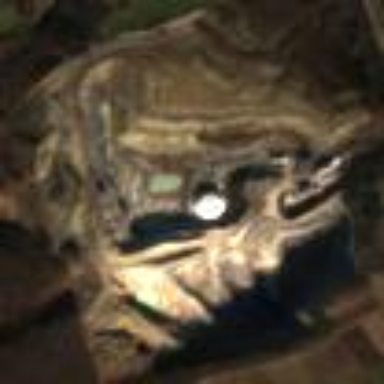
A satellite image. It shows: Fence surrounding quarry.